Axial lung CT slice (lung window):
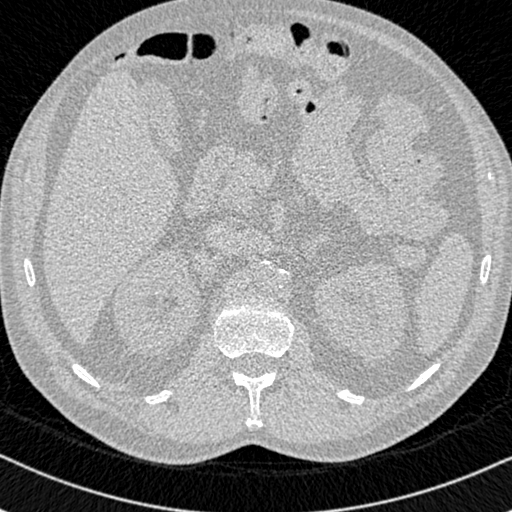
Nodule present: no